Question: '''
%load_ext autoreload
%autoreload 2
%matplotlib inline
import numpy as np
import datetime as dt
import pickle
import pandas as pd
import datetime
from datetime import timedelta, date
from datetime import date as dt
import math
import os
import matplotlib.pyplot as plt
plt.style.use('ggplot')
from pylab import plot,show
from matplotlib import ticker
from matplotlib.backends.backend_pdf import PdfPages
import matplotlib.dates as mdates
import pylab as pl
x_min_global=datetime.date(2010,1, 1)- timedelta(days=180)
x_max_global=datetime.date(2015,1, 1)+ timedelta(days=180)
d = pd.DataFrame(0, index=np.arange(155),columns=['Zeros'])
d = pd.DataFrame(0, index=np.arange(2),columns=['Zeros'])
wd=os.getcwd()
def format_date(x, pos=None):
return pl.num2date(x).strftime('%Y-%m-%d')
with PdfPages(wd+'/Plots.pdf') as pdf:
#Plot 1: All
fig = plt.figure(facecolor='white',frameon=True,figsize=(30, 30))
plt.title('Page One ', y=1.08)
axes1 = fig.add_subplot(3,1,1,frameon=False)
axes1.set_xlim(x_min_global,x_max_global)
axes1.xaxis.set_major_formatter(ticker.FuncFormatter(format_date))
#Plot line a at 0-level
axes1.plot([x_min_global,x_max_global],d.loc[0:1],color='k', linewidth=2.0, markersize=10.0)
# labels and legend
axes1.set_title('Plot 1')
plt.xlabel('Time', fontsize=10)
plt.ylabel('Y-Values', fontsize=10)
axes1.legend(loc='upper left')
#-----------------------------------------------------------------------
#Plot 2:
axes1 = fig.add_subplot(3,1,2,frameon=False)
axes1.xaxis.set_major_formatter(ticker.FuncFormatter(format_date))
#Plot line a at 0-level
axes1.plot([x_min_global,x_max_global],d.loc[0:1],color='k', linewidth=2.0, markersize=10.0)
# labels and legend
axes1.set_title('Plot 2')
plt.xlabel('Time', fontsize=10)
plt.ylabel('Y-Values', fontsize=10)
axes1.legend(loc='upper left')
#-----------------------------------------------------------------------
#Plot 3:
axes2 = fig.add_subplot(3,1,3,frameon=False)
axes2.xaxis.set_major_formatter(ticker.FuncFormatter(format_date))
#Plot line a at 0-level
axes2.plot([x_min_global,x_max_global],d.loc[0:1],color='k', linewidth=2.0, markersize=10.0)
# labels and legend
axes2.set_title('Plot 3')
plt.xlabel('Time', fontsize=10)
plt.ylabel('Y-Values', fontsize=10)
axes2.legend(loc='upper left')
pdf.savefig(frameon=False,transparent=False,papertype='a4') # saves the current figure into a pdf page
plt.show()
plt.close()
'''
My problem is that in the plot generated by code above the axis of the figure and the sublpots seem to overlap (see red rectangles in picture). I tried to turn off the axes in the figure. However, I was not able to figure it out.
Any help is appreciated. Thank you.
Output of Code / Problem:

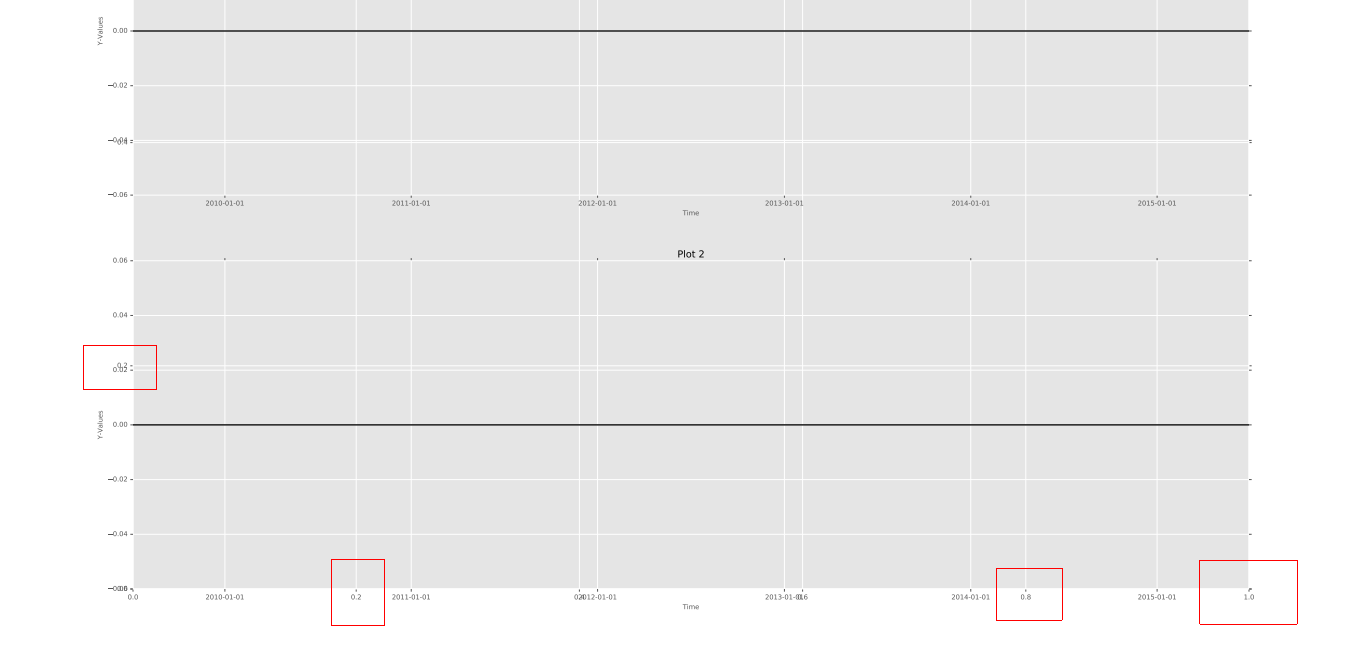
Answer: If you want to remove the axes completely, you should try:
'''
plt.axis('off')
'''
If that doesn't work (or doesn't do what you want it to), try:
'''
cur_axes = plt.gca()
cur_axes.axes.get_xaxis().set_visible(False)
cur_axes.axes.get_yaxis().set_visible(False)
'''